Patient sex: M
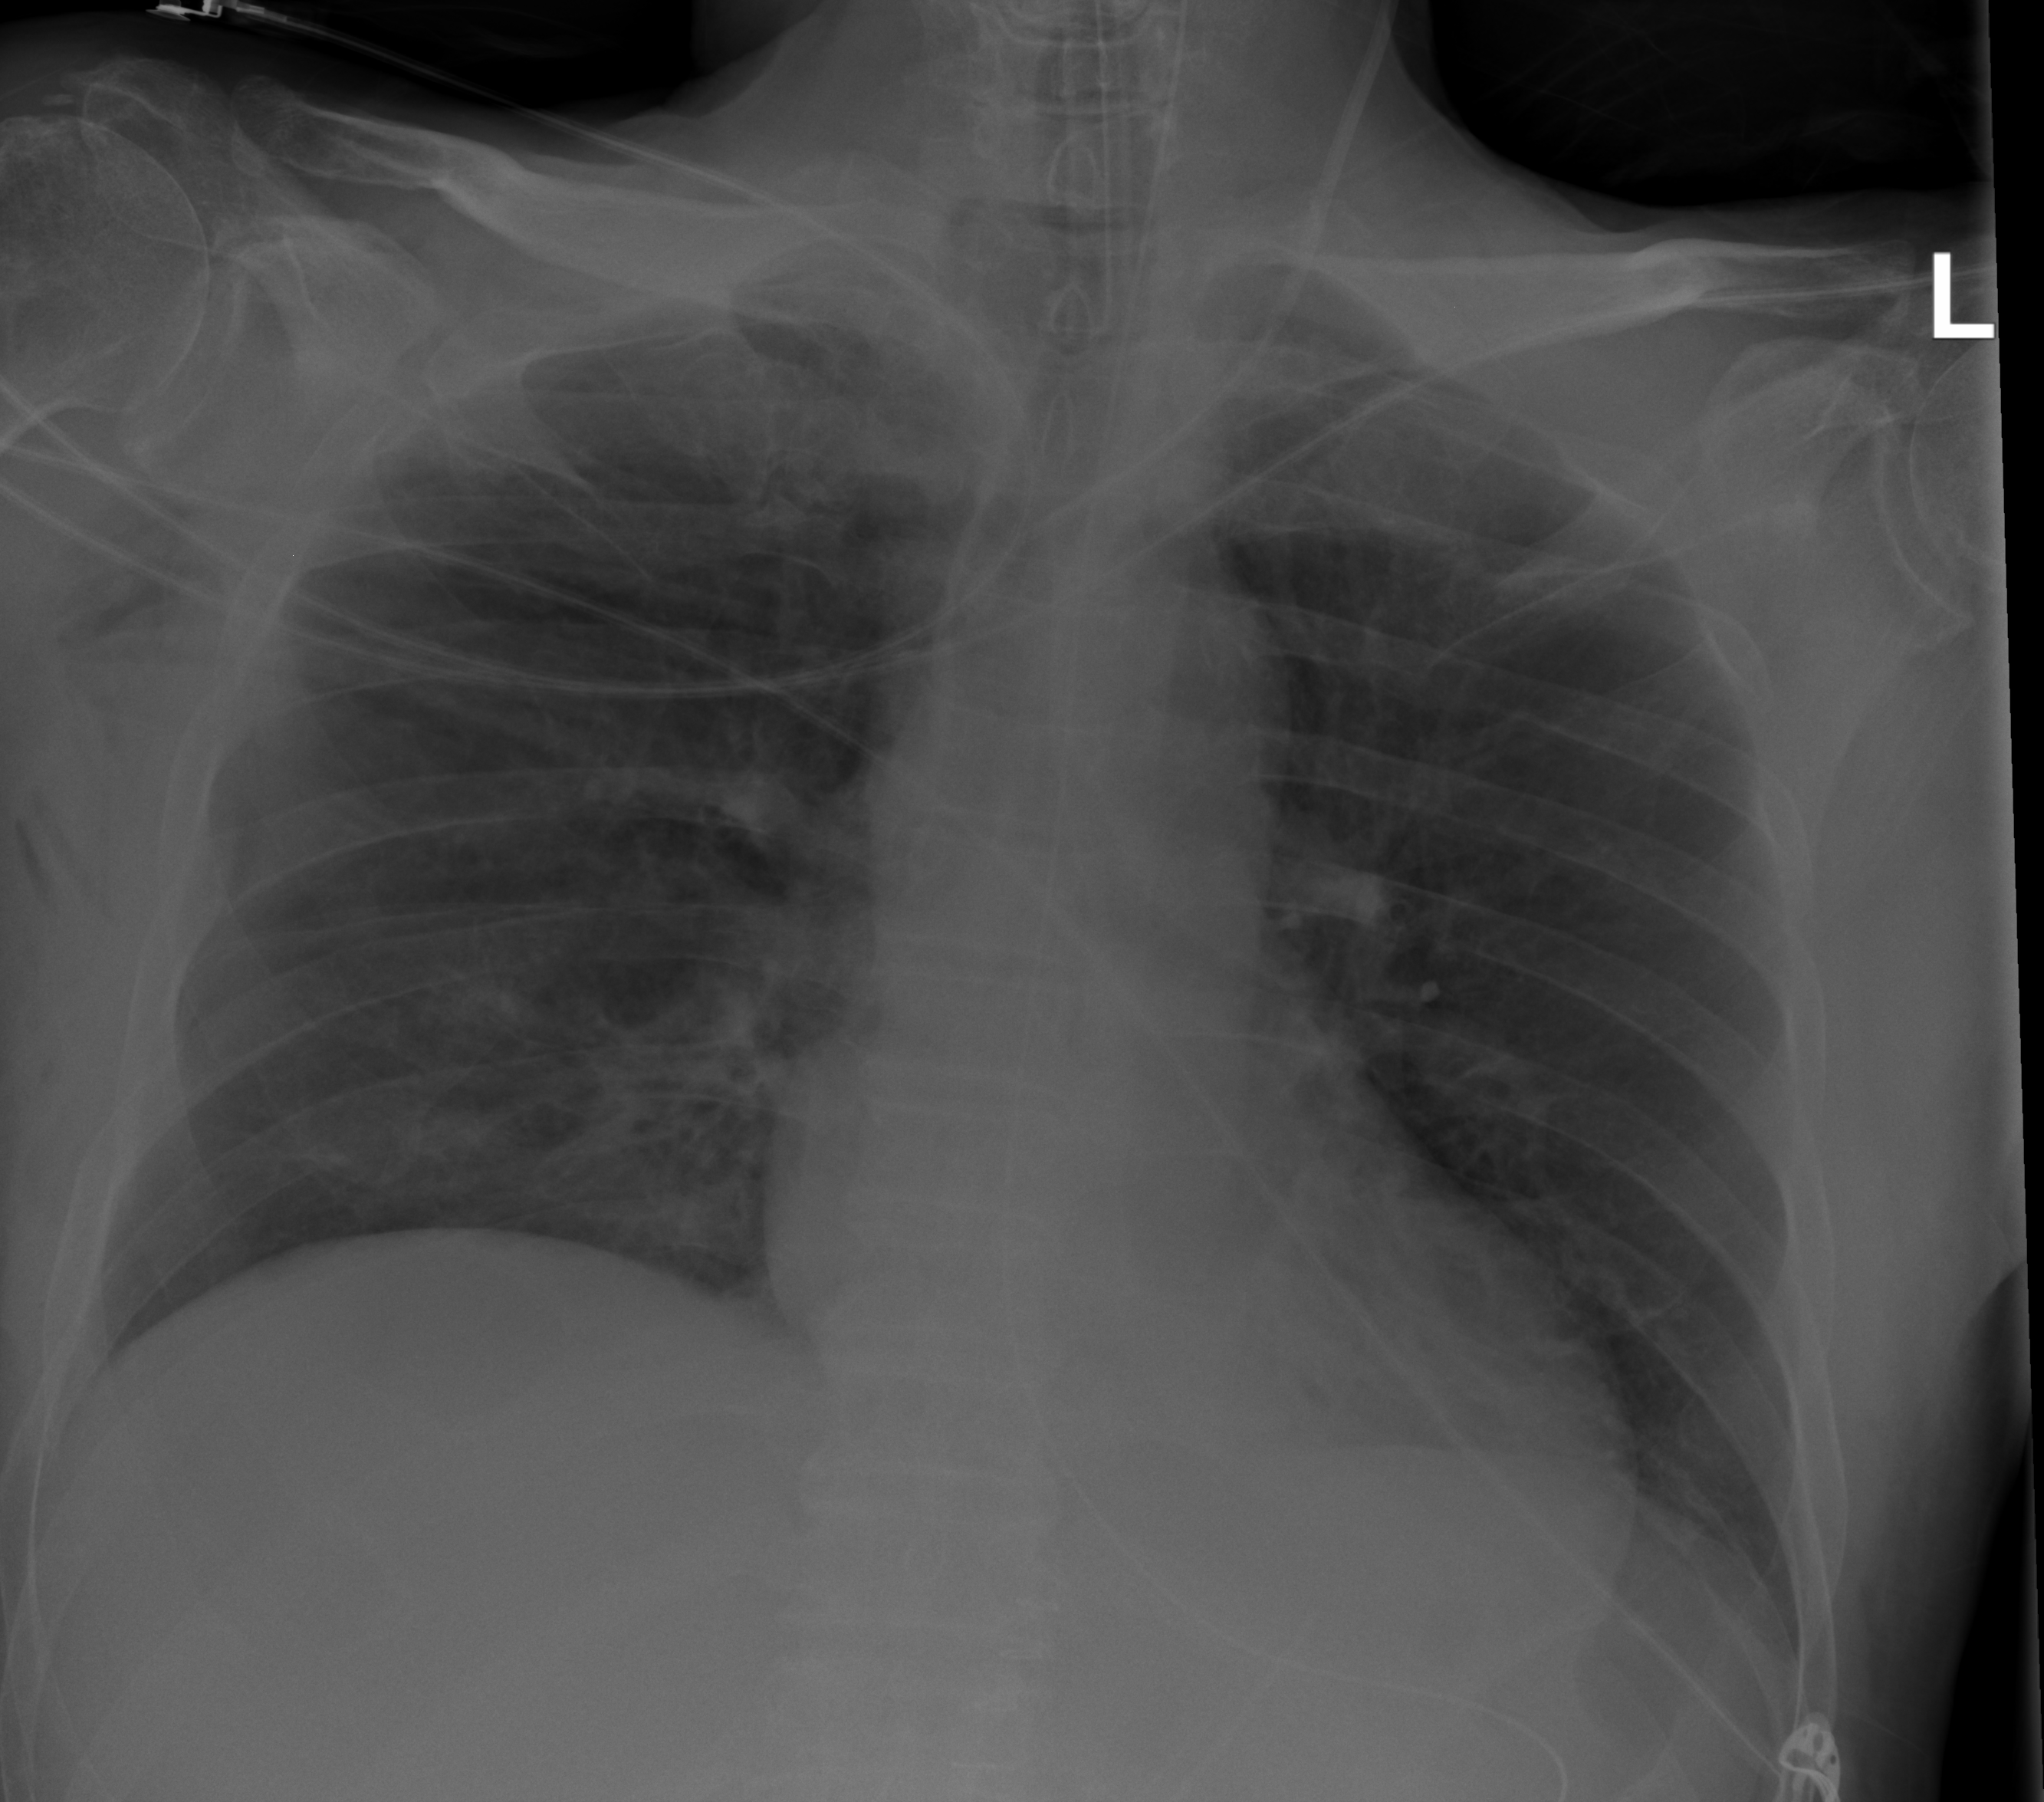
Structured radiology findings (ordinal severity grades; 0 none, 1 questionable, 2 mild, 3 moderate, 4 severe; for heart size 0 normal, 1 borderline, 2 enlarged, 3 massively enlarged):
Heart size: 0
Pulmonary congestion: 2
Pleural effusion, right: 0
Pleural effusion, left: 2
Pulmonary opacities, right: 1
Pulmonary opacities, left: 0
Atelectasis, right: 0
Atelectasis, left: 0